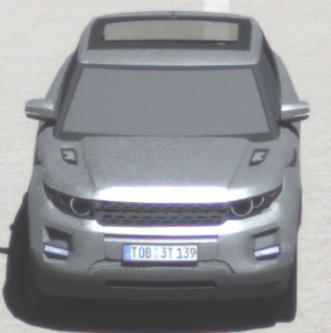
Make: Land Rover
Model: Range Rover Evoque 2.0 Si4
Detailed model: Range Rover Evoque (I)
Model produced from: 2011/08
Model produced until: 2013/11
Doors: 5
Color: white
Road condition: dry road
Daytime: midday
Contrast: high contrast